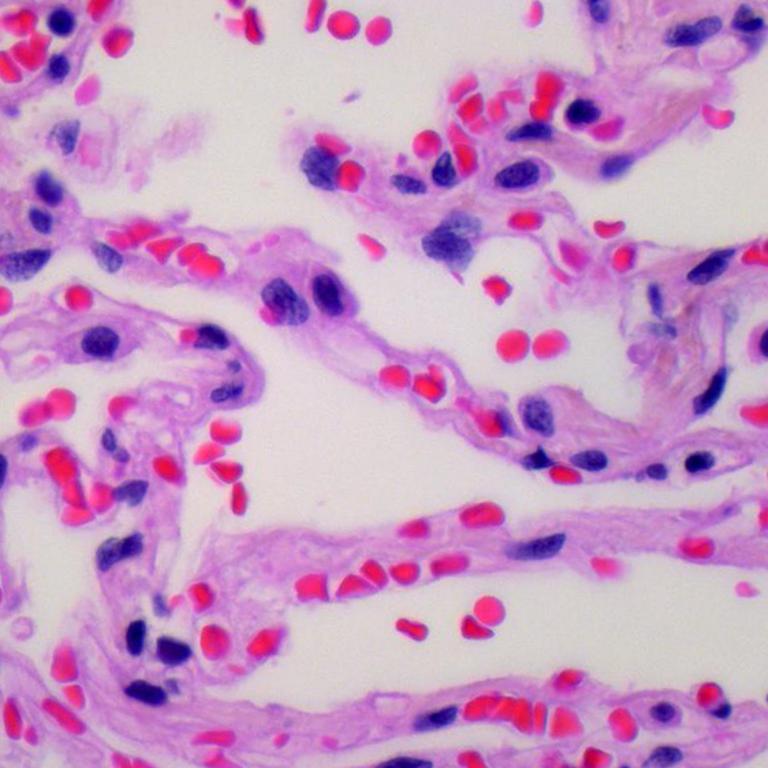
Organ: lung
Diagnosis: benign